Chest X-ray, AP view. Patient: 66 years old, sex M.
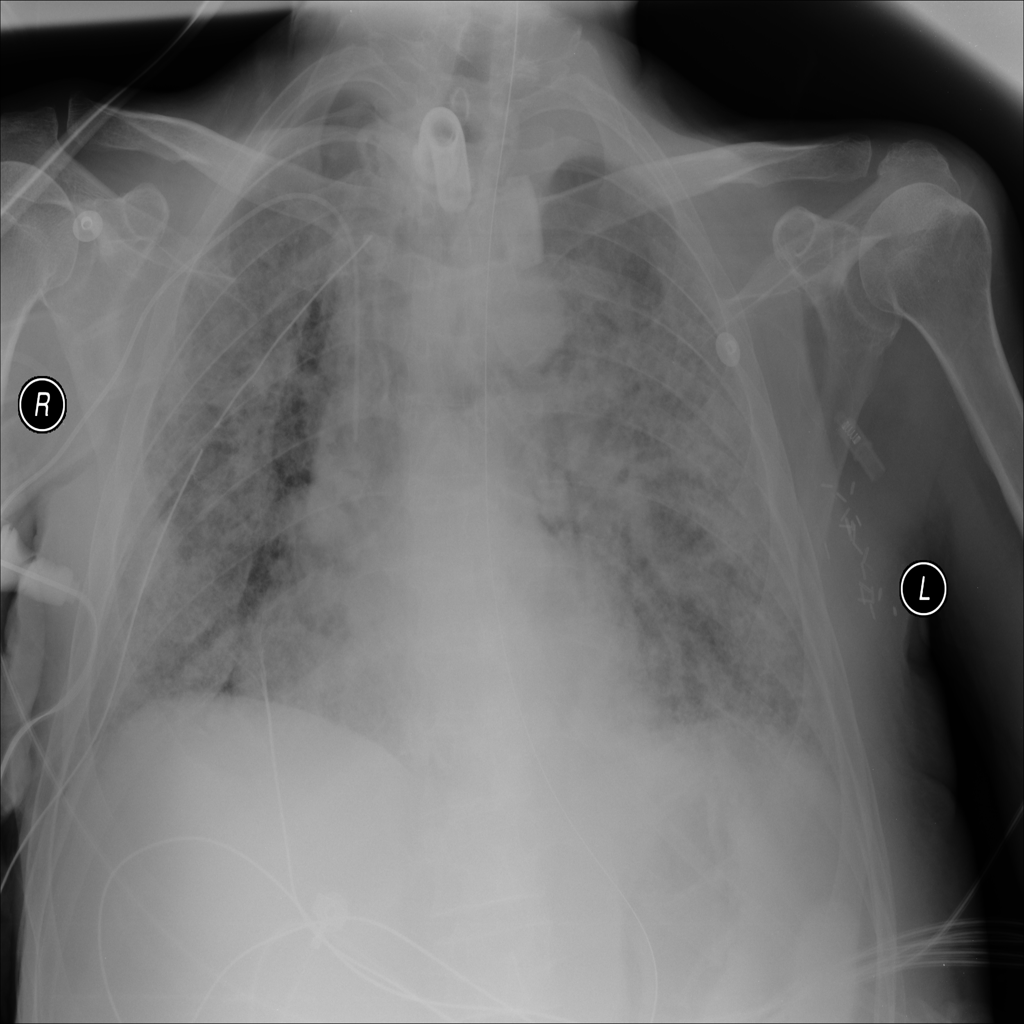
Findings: No Finding